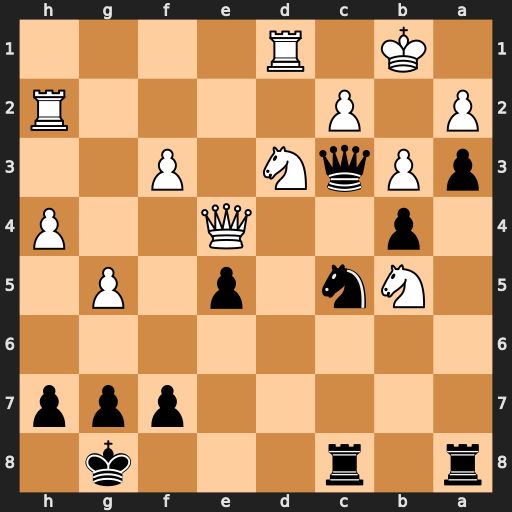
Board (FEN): r1r3k1/5ppp/8/1Nn1p1P1/1p2Q2P/pPqN1P2/P1P4R/1K1R4
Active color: b
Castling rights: -
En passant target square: -
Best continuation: Nxe4 Nxc3 Nxc3+